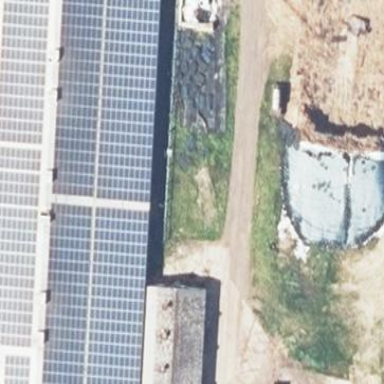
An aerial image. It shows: Building equipped with small solar photovoltaic panel for electricity generation.